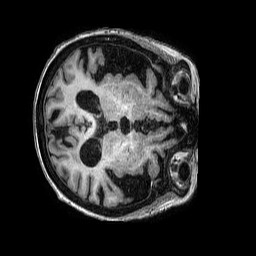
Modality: T1w
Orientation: axial
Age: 83
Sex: female
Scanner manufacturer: philips
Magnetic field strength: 3 T
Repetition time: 0.006817 s
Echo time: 0.003074 s